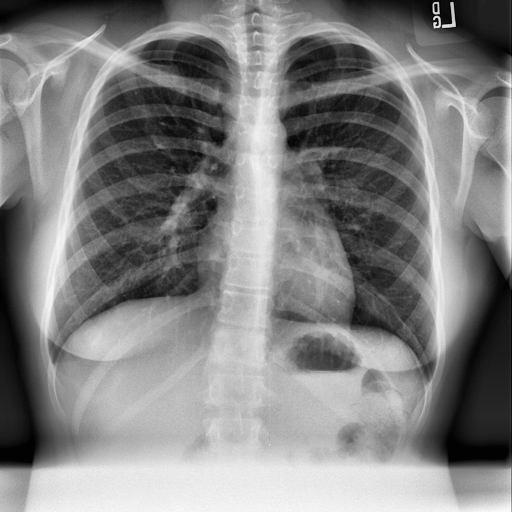
Finding: NORMAL